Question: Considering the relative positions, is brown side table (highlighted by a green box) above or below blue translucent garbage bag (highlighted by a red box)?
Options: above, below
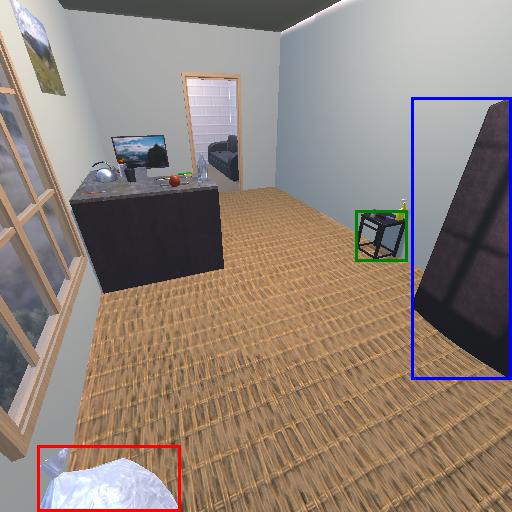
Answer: above